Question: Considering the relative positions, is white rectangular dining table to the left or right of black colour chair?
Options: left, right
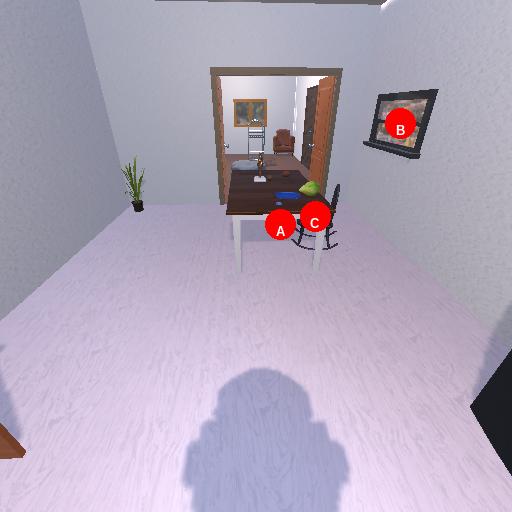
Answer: left